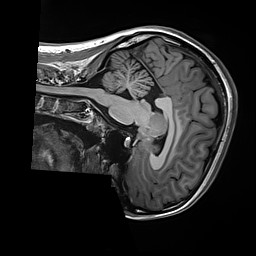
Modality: T1w
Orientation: sagittal
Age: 25
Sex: female
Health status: healthy
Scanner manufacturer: siemens
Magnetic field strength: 3 T
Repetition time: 2.5 s
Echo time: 0.00299 s